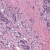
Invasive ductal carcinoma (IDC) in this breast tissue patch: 1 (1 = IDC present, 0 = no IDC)